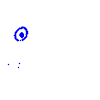
Particle: electron